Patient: sex M, age 68
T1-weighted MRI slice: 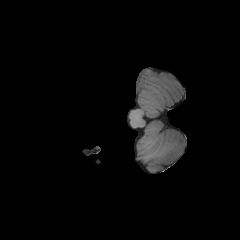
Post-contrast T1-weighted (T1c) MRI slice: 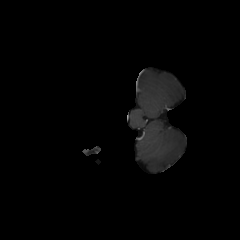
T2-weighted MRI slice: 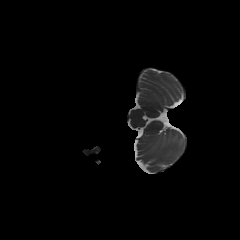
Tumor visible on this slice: no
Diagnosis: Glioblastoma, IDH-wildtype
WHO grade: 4